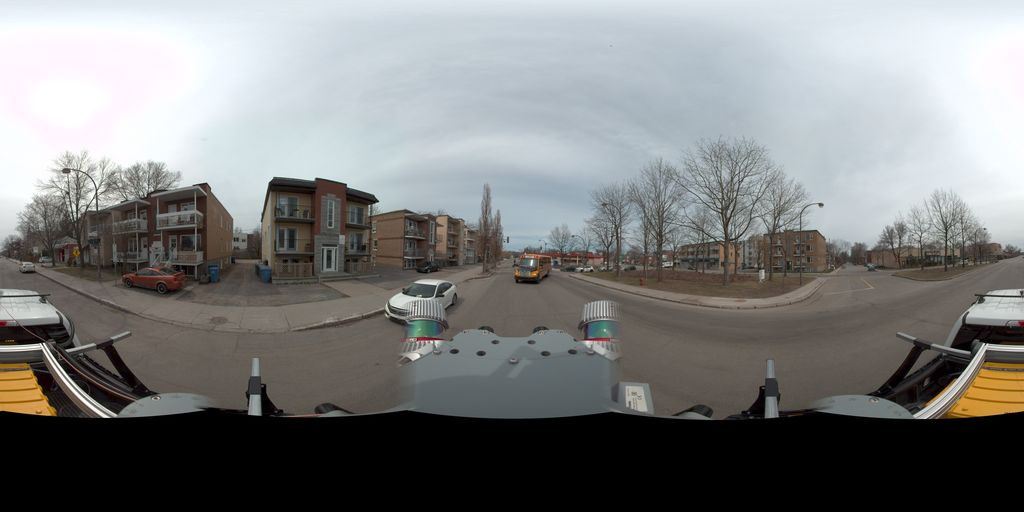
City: quebec_city